The image is a 2-D grayscale rendering of a rotating-machine vibration signal (signal-to-image). Based on the visible evidence, which rotor condition applies: normal, misalignment, unbalance, looseness?
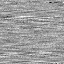
Answer: misalignment